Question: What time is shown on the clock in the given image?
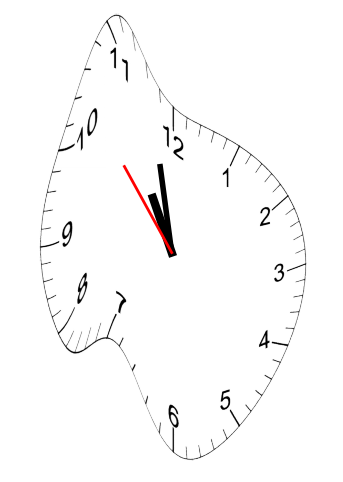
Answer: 10:57:53